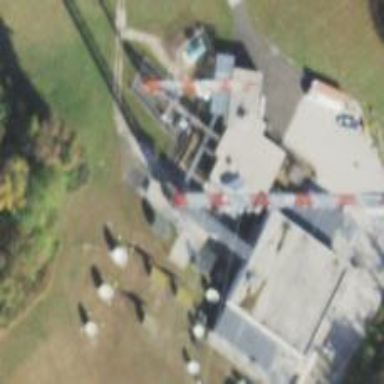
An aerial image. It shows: Man-made mast used for communication purposes.